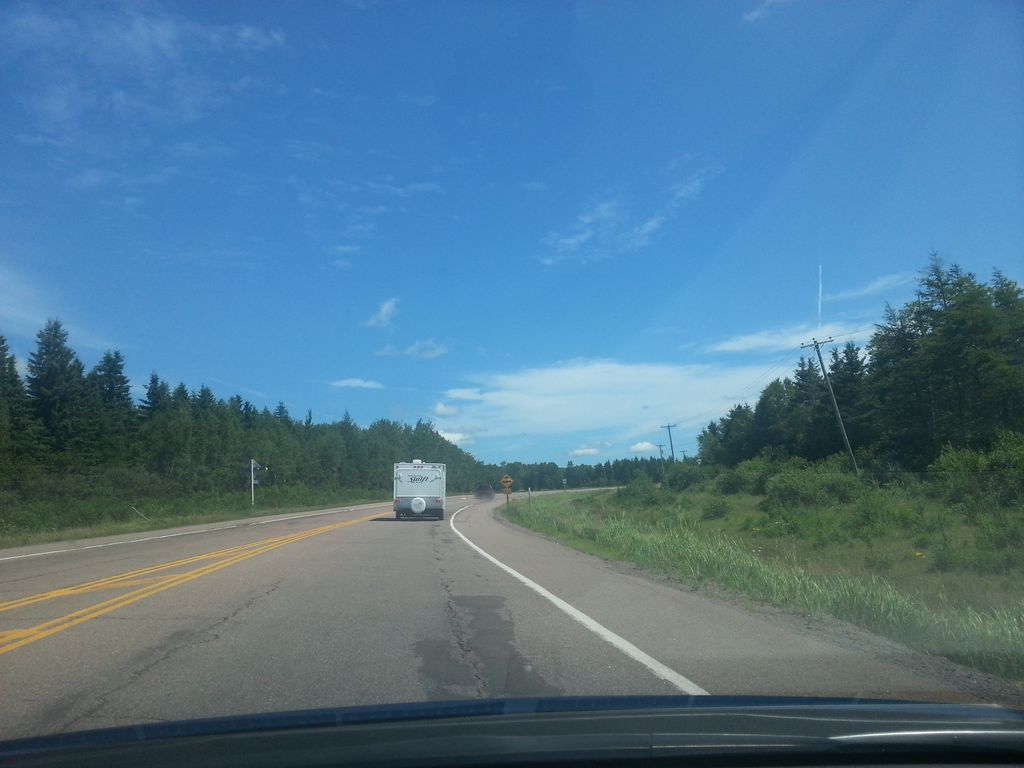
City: charlottetown